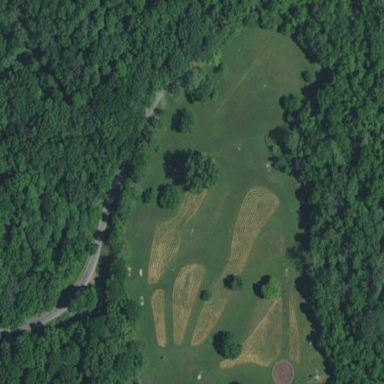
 specifically designed for the sport of disc golf."